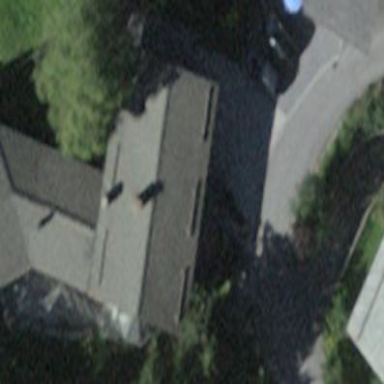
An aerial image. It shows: Building with tiled roof.